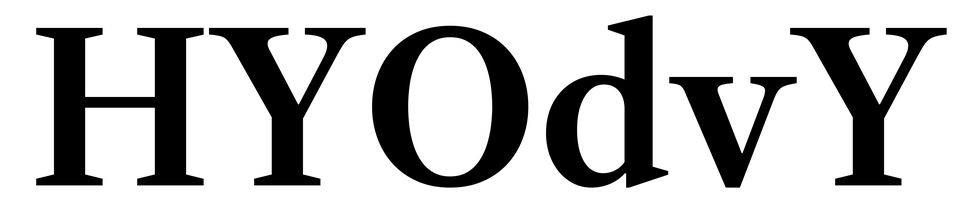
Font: LibreCaslonText_SemiBold